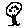
Label: tree